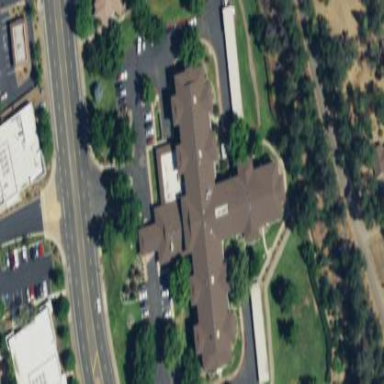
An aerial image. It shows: Building.